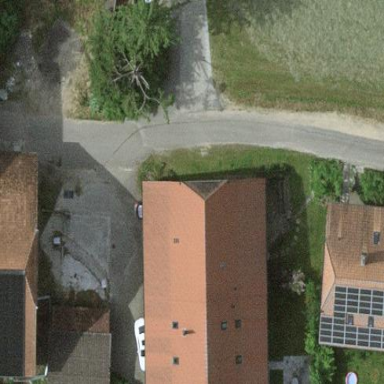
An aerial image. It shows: Farm building.